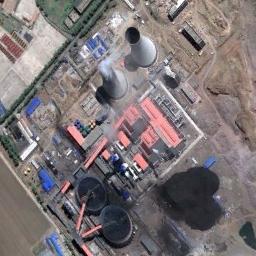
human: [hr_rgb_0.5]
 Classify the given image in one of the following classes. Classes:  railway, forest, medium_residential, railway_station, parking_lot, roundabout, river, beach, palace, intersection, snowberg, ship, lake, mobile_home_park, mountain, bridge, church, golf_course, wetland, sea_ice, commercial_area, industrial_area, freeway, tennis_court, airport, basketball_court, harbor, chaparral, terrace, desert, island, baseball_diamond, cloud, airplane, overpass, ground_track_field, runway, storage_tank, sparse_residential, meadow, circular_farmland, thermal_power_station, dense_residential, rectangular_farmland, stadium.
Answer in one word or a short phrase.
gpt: thermal_power_station